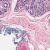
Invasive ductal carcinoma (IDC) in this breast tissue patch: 0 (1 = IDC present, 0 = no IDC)